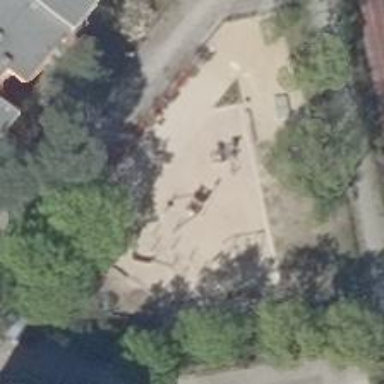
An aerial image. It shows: Playground area for leisure land.